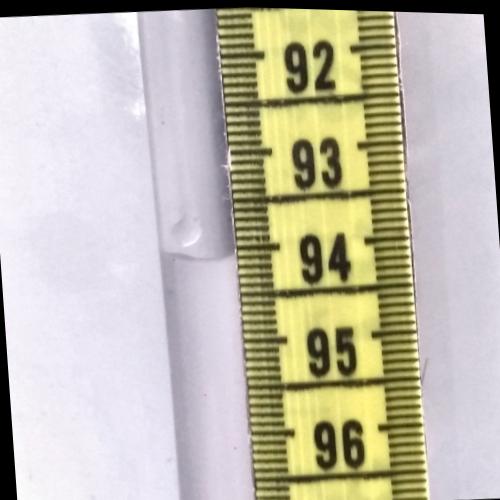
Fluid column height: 94.1 cm